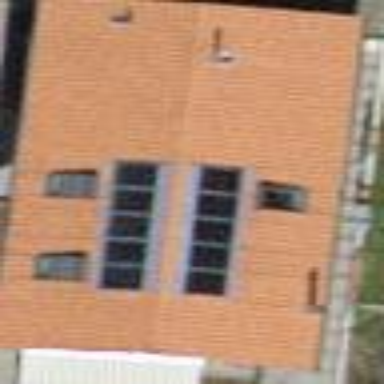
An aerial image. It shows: Building with tiled roof.